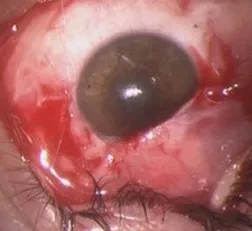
Conjunctiva over the graft.
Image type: medical_photograph (other_medical_photograph)